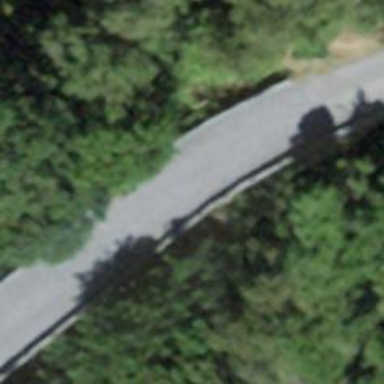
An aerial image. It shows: Unclassified road on bridge with asphalt surface. It is designed for downhill activities.